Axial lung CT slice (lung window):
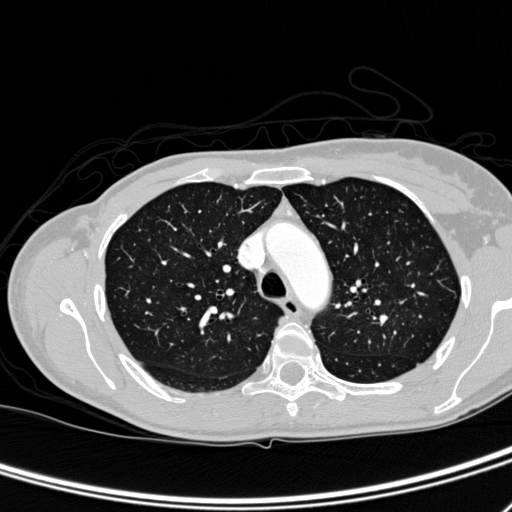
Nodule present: no